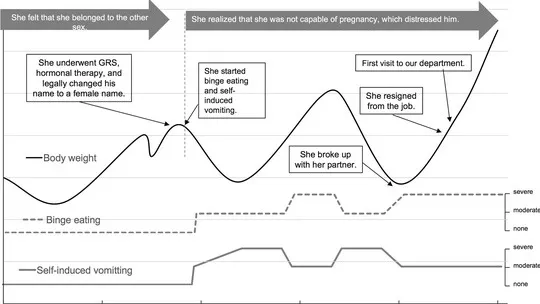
The course of the body weight and eating behavior of the MtF patient. The black line shows body weight change, the dotted line is frequency of self-induced vomiting, and the grey line is frequency of binge eating. She underwent hormonal treatment and GRS. However, she realized that she was infertile, even after GRS, which led her to maintain her eating disorder symptoms and her weight has been fluctuating.
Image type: chart (chart)